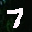
Label: 7